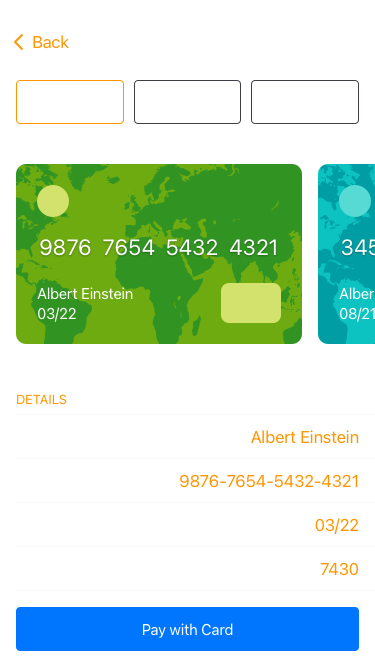
Text in this UI design:
08/21
Albert Einstein
3456  5678  7890  1234
03/22
Albert Einstein
9876  7654  5432  4321